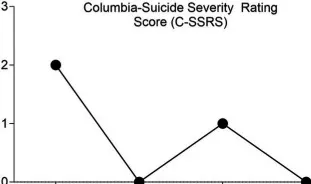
Displays the responses of the patient prior to (Baseline), during (Infusion 6 and Booster 1), and following the final dose (Booster 2) of the ketamine assisted psychotherapy treatment for the scales administered. For all scales, lower scores represent less severe symptomology. Panel.
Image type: chart (chart)